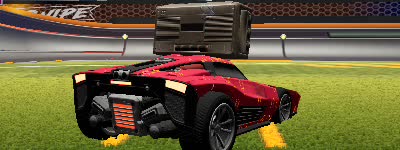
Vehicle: breakout